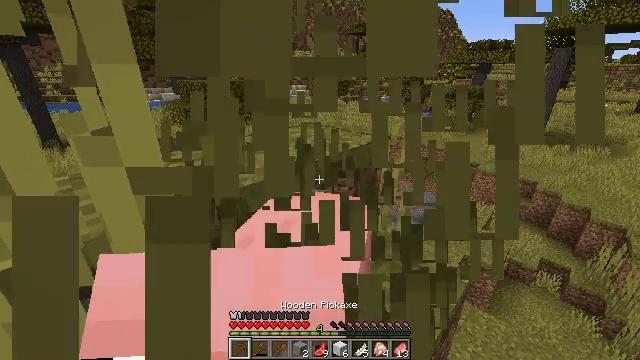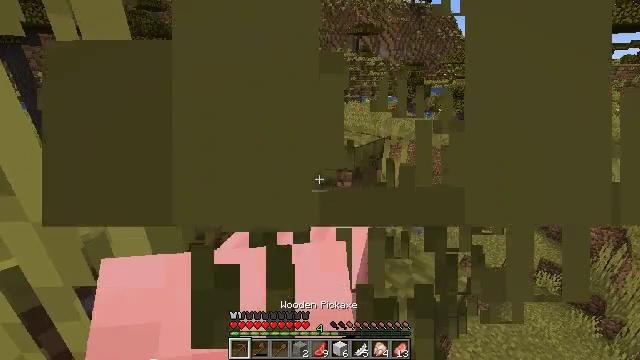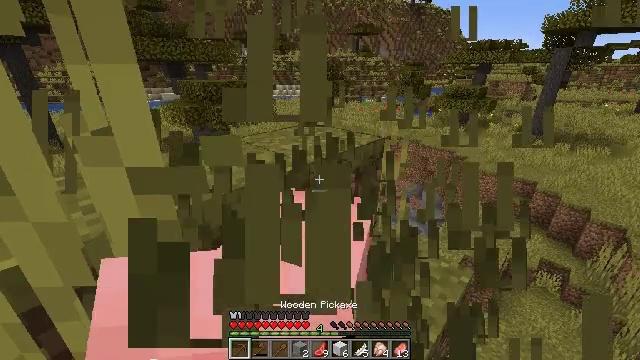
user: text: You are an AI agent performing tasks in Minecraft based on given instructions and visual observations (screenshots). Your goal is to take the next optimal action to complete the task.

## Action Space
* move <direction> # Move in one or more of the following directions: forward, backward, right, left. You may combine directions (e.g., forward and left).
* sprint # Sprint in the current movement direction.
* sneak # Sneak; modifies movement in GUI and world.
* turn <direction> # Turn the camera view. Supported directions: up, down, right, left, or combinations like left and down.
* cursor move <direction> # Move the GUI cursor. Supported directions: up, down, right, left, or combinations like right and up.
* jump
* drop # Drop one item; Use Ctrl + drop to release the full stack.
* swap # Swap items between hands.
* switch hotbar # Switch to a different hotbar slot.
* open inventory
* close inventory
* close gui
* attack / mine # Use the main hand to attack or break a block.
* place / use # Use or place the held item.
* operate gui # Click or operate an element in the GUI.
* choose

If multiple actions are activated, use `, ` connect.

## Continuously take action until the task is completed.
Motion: motion action
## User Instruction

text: Clear away tall grass.
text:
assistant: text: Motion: no_op
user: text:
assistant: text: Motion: no_op
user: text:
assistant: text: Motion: no_op